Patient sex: M
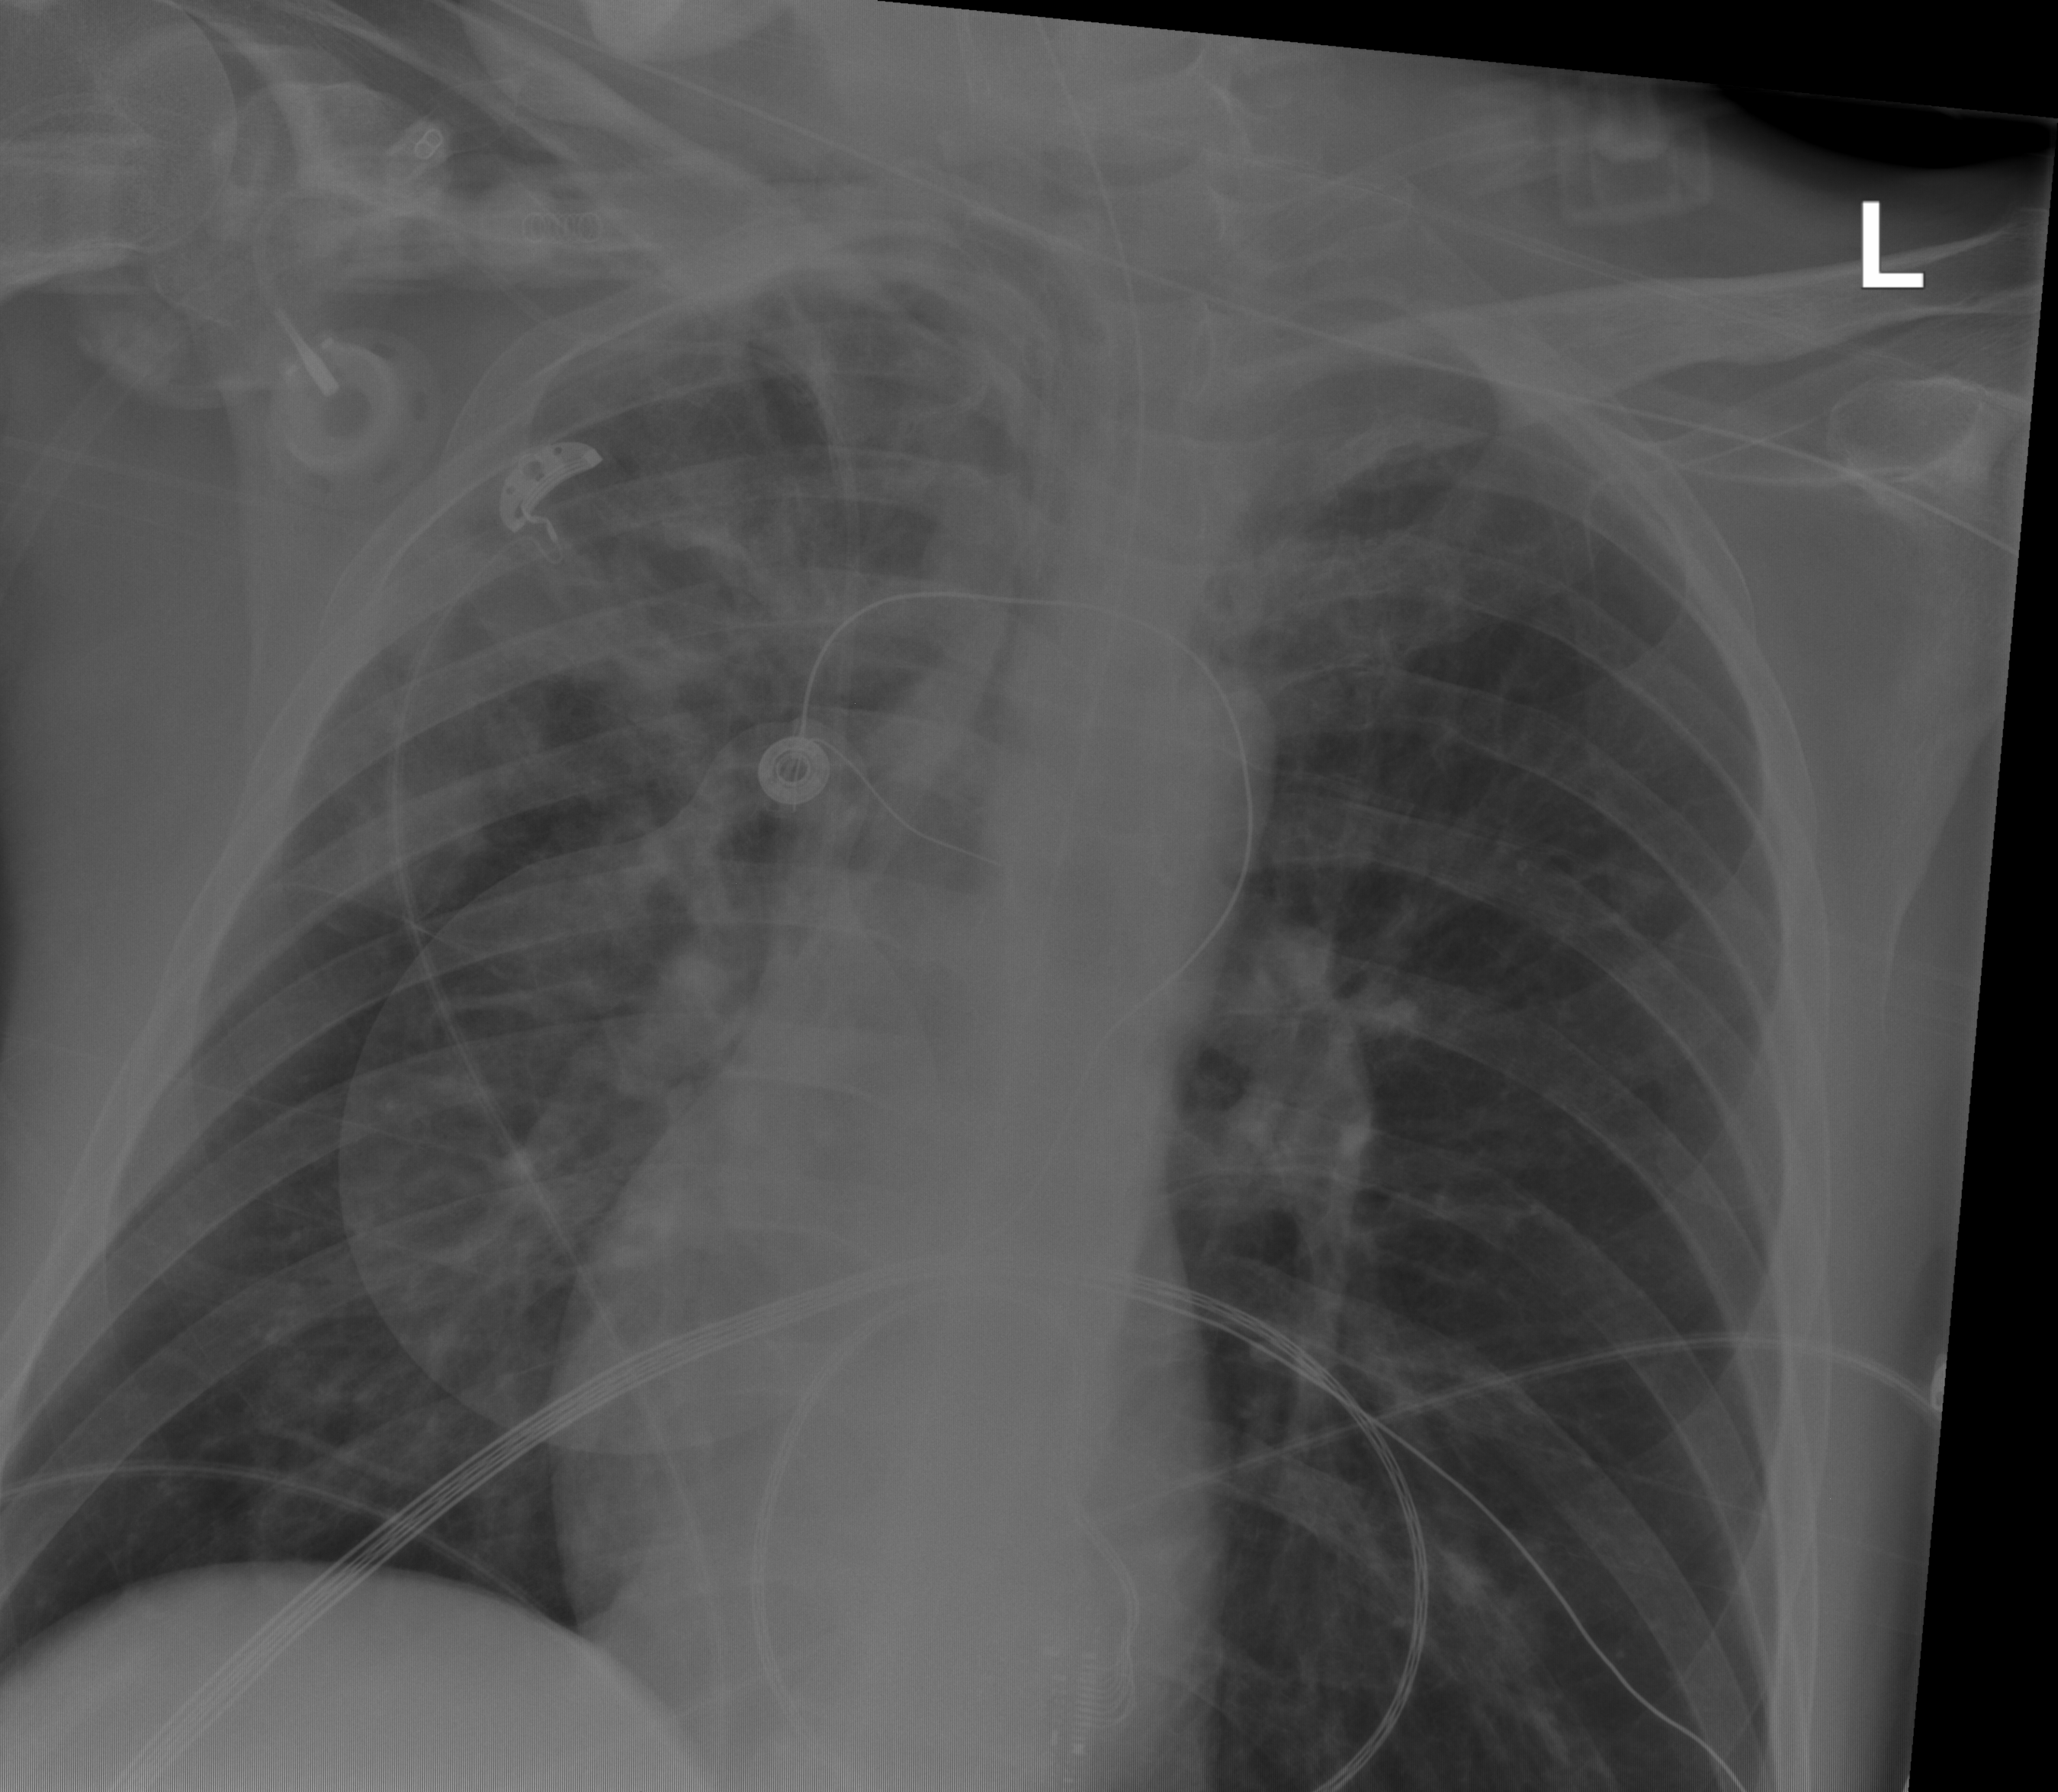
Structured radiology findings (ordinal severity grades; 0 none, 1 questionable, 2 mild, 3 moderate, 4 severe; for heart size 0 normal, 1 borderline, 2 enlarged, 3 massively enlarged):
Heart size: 0
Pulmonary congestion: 0
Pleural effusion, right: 0
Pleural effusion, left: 0
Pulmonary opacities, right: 2
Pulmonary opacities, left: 0
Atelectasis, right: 0
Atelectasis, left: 0